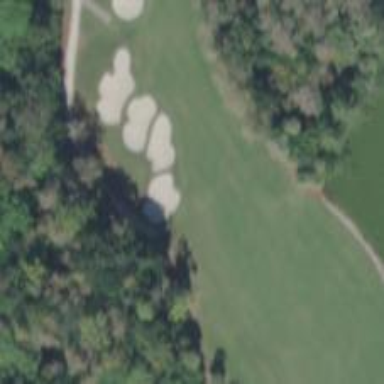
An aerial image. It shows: Golf hole.